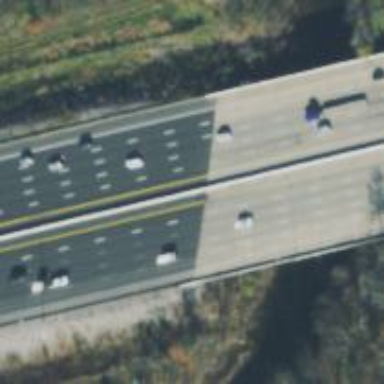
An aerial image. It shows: Motorway bridge.